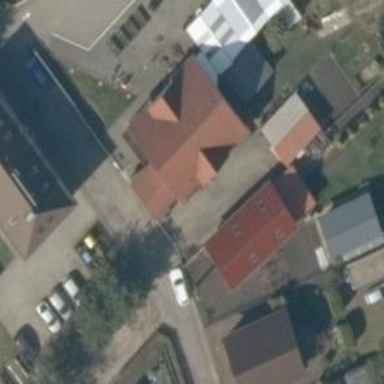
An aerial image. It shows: Building.